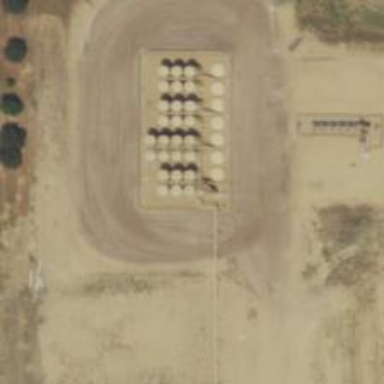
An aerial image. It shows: Storage tank with man-made structure.